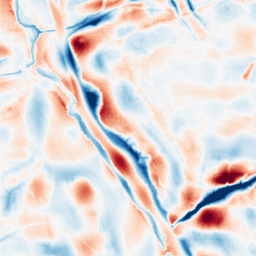
Category: wavelet
Decomposition family: wavelet_biorthogonal
Decomposition parameters: wavelet: bior5.5
level: 5
Upsampling method: sinc_hamming
Upsampling parameters: scale: 2
kernel_size: 16
Upsampling scale: 2